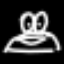
Label: frog